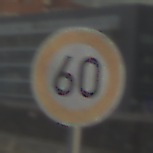
Verkehrszeichen: Geschwindigkeit60
Umgebung: Outdoor, Urban
Tageszeit: SunriseSunset
Wetter: PartlyCloudy
Licht: Natural
Jahreszeit: NotSpecified
Kontrast: LowContrast